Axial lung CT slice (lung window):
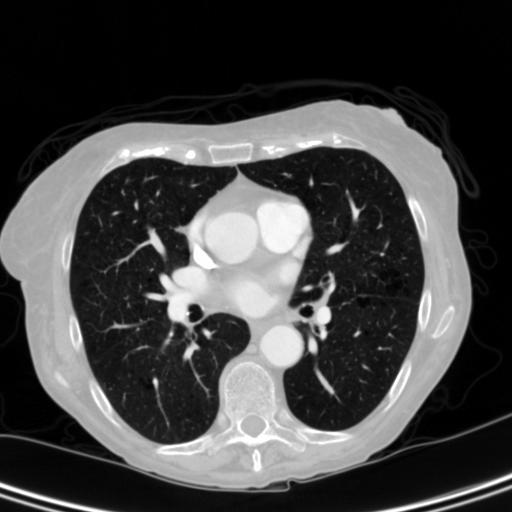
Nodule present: no